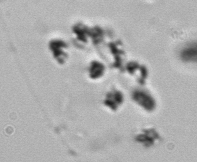
Label: Phaeocystis